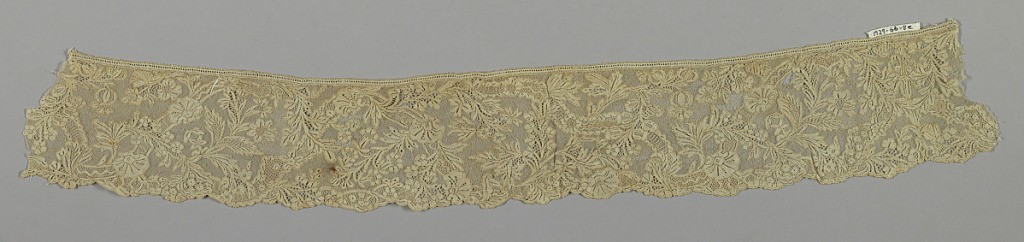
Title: Borders
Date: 18th century
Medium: linen Technique: needle lace with ground of loop and twist with twist return
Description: Flowers and leaves in a variety of ornamental stitches on a serpentine band.